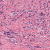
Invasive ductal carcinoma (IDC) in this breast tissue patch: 1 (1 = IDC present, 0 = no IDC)